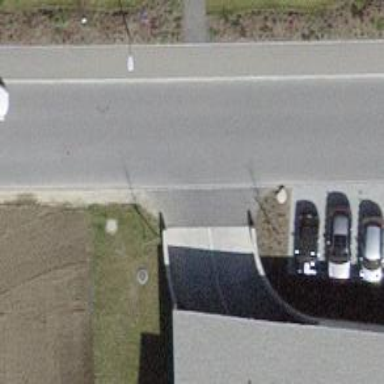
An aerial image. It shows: Residential road with asphalt surface and sidewalk on the left side.